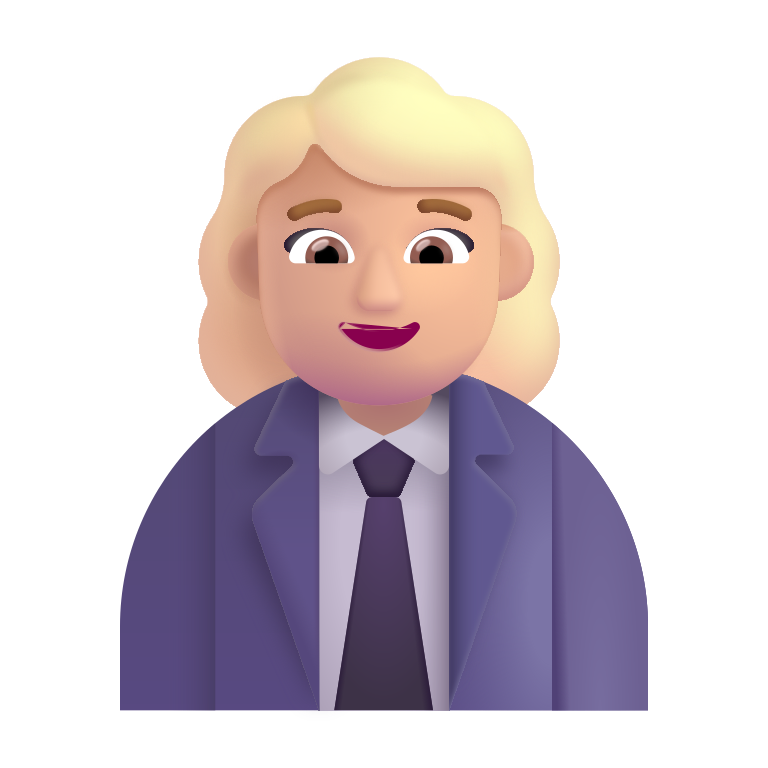
woman office worker color  light